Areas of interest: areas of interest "Post Office"
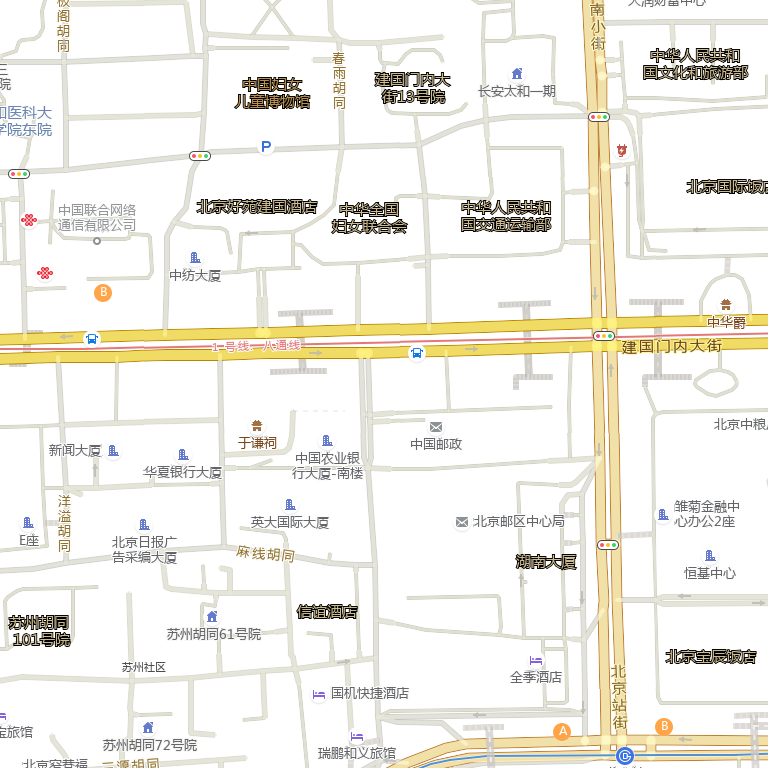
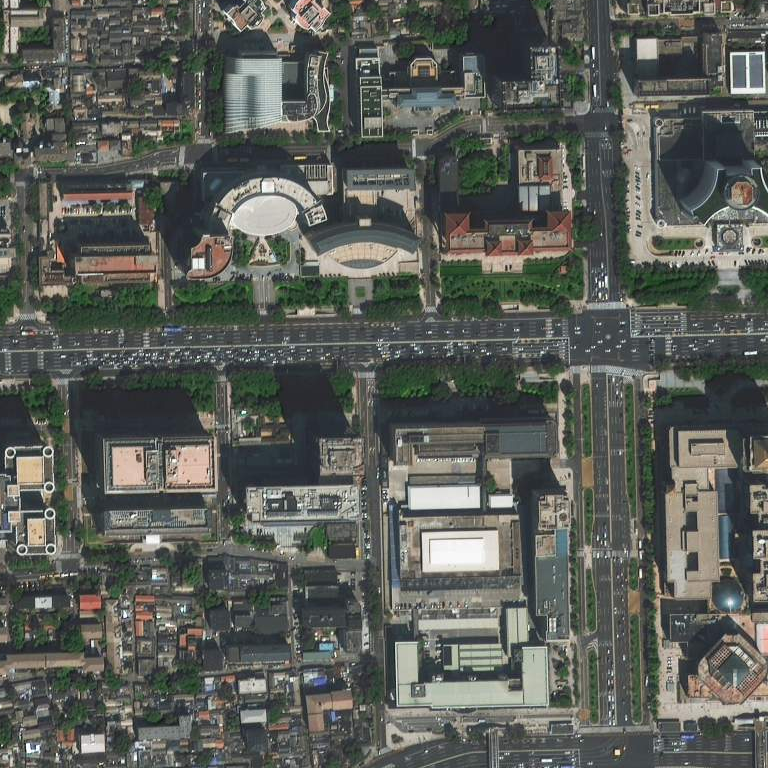